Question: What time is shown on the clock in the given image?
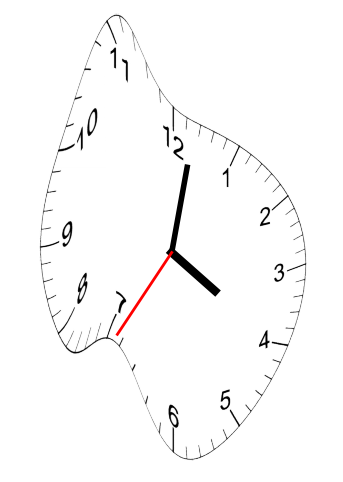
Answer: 04:01:35